Question: I created a Maven web application which name is "aa3" on Netbeans. I choose Tomcat server which Netbeans installed. And then I added a web service class. A warning appeared, it says:

I choose Yes.
Then I run my project but it did not work.
Outputs are:
aa3
'''
cd /home/ekcdr/NetBeansProjects/aa3; JAVA_HOME=/usr/lib/jvm/java-7-oracle /home/ekcdr/netbeans-7.3/java/maven/bin/mvn -Dnetbeans.deploy=true -Dnetbeans.deploy.clientUrlPart=/NewWebService package
Scanning for projects...
------------------------------------------------------------------------
Building aa3 1.0-SNAPSHOT
------------------------------------------------------------------------
[dependency:copy]
[resources:resources]
[debug] execute contextualize
Using 'UTF-8' encoding to copy filtered resources.
skip non existing resourceDirectory /home/ekcdr/NetBeansProjects/aa3/src/main/resources
[compiler:compile]
Compiling 1 source file to /home/ekcdr/NetBeansProjects/aa3/target/classes
[resources:testResources]
[debug] execute contextualize
Using 'UTF-8' encoding to copy filtered resources.
skip non existing resourceDirectory /home/ekcdr/NetBeansProjects/aa3/src/test/resources
[compiler:testCompile]
No sources to compile
[surefire:test]
No tests to run.
Surefire report directory: /home/ekcdr/NetBeansProjects/aa3/target/surefire-reports
-------------------------------------------------------
T E S T S
-------------------------------------------------------
Results :
Tests run: 0, Failures: 0, Errors: 0, Skipped: 0
[war:war]
Packaging webapp
Assembling webapp [aa3] in [/home/ekcdr/NetBeansProjects/aa3/target/aa3-1.0-SNAPSHOT]
Processing war project
Copying webapp resources [/home/ekcdr/NetBeansProjects/aa3/src/main/webapp]
Webapp assembled in [79 msecs]
Building war: /home/ekcdr/NetBeansProjects/aa3/target/aa3-1.0-SNAPSHOT.war
WEB-INF/web.xml already added, skipping
------------------------------------------------------------------------
BUILD SUCCESS
------------------------------------------------------------------------
Total time: 8.208s
Finished at: Fri May 24 19:06:43 EEST 2013
Final Memory: 16M/132M
------------------------------------------------------------------------
NetBeans: Deploying on Apache Tomcat 7.0.34.0
profile mode: false
debug mode: false
force redeploy: true
Starting Tomcat process...
Waiting for Tomcat...
Tomcat server started.
Undeploying ...
OK - Undeployed application at context path /aa3
In-place deployment at /home/ekcdr/NetBeansProjects/aa3/target/aa3-1.0-SNAPSHOT
Deployment is in progress...
deploy?config=file%3A%2Ftmp%2Fcontext6381208068383234000.xml&path=/aa3
FAIL - Deployed application at context path /aa3 but context failed to start
The module has not been deployed.
See the server log for details.
at org.netbeans.modules.j2ee.deployment.devmodules.api.Deployment.deploy(Deployment.java:210)
at org.netbeans.modules.maven.j2ee.ExecutionChecker.performDeploy(ExecutionChecker.java:178)
at org.netbeans.modules.maven.j2ee.ExecutionChecker.executionResult(ExecutionChecker.java:130)
at org.netbeans.modules.maven.execute.MavenCommandLineExecutor.run(MavenCommandLineExecutor.java:212)
at org.netbeans.core.execution.RunClassThread.run(RunClassThread.java:153)
'''
Apache Tomcat 7.0.34.0 Log
'''
May 24, 2013 4:50:15 PM org.apache.catalina.core.StandardContext listenerStart
SEVERE: Error configuring application listener of class com.sun.xml.ws.transport.http.servlet.WSServletContextListener
java.lang.ClassNotFoundException: com.sun.xml.ws.transport.http.servlet.WSServletContextListener
at org.apache.catalina.loader.WebappClassLoader.loadClass(WebappClassLoader.java:1714)
at org.apache.catalina.loader.WebappClassLoader.loadClass(WebappClassLoader.java:1559)
at org.apache.catalina.core.DefaultInstanceManager.loadClass(DefaultInstanceManager.java:532)
at org.apache.catalina.core.DefaultInstanceManager.loadClassMaybePrivileged(DefaultInstanceManager.java:514)
at org.apache.catalina.core.DefaultInstanceManager.newInstance(DefaultInstanceManager.java:133)
at org.apache.catalina.core.StandardContext.listenerStart(StandardContext.java:4727)
at org.apache.catalina.core.StandardContext.startInternal(StandardContext.java:5285)
at org.apache.catalina.util.LifecycleBase.start(LifecycleBase.java:150)
at org.apache.catalina.core.ContainerBase.addChildInternal(ContainerBase.java:901)
at org.apache.catalina.core.ContainerBase.addChild(ContainerBase.java:877)
at org.apache.catalina.core.StandardHost.addChild(StandardHost.java:633)
at org.apache.catalina.startup.HostConfig.deployDescriptor(HostConfig.java:657)
at org.apache.catalina.startup.HostConfig.deployApps(HostConfig.java:536)
at org.apache.catalina.startup.HostConfig.check(HostConfig.java:1462)
at sun.reflect.NativeMethodAccessorImpl.invoke0(Native Method)
at sun.reflect.NativeMethodAccessorImpl.invoke(NativeMethodAccessorImpl.java:57)
at sun.reflect.DelegatingMethodAccessorImpl.invoke(DelegatingMethodAccessorImpl.java:43)
at java.lang.reflect.Method.invoke(Method.java:601)
at org.apache.tomcat.util.modeler.BaseModelMBean.invoke(BaseModelMBean.java:301)
at com.sun.jmx.interceptor.DefaultMBeanServerInterceptor.invoke(DefaultMBeanServerInterceptor.java:819)
at com.sun.jmx.mbeanserver.JmxMBeanServer.invoke(JmxMBeanServer.java:792)
at org.apache.catalina.manager.ManagerServlet.check(ManagerServlet.java:1445)
at org.apache.catalina.manager.ManagerServlet.deploy(ManagerServlet.java:860)
at org.apache.catalina.manager.ManagerServlet.doGet(ManagerServlet.java:357)
at javax.servlet.http.HttpServlet.service(HttpServlet.java:621)
at javax.servlet.http.HttpServlet.service(HttpServlet.java:728)
at org.apache.catalina.core.ApplicationFilterChain.internalDoFilter(ApplicationFilterChain.java:305)
at org.apache.catalina.core.ApplicationFilterChain.doFilter(ApplicationFilterChain.java:210)
at org.netbeans.modules.web.monitor.server.MonitorFilter.doFilter(MonitorFilter.java:393)
at org.apache.catalina.core.ApplicationFilterChain.internalDoFilter(ApplicationFilterChain.java:243)
at org.apache.catalina.core.ApplicationFilterChain.doFilter(ApplicationFilterChain.java:210)
at org.apache.catalina.filters.SetCharacterEncodingFilter.doFilter(SetCharacterEncodingFilter.java:108)
at org.apache.catalina.core.ApplicationFilterChain.internalDoFilter(ApplicationFilterChain.java:243)
at org.apache.catalina.core.ApplicationFilterChain.doFilter(ApplicationFilterChain.java:210)
at org.apache.catalina.core.StandardWrapperValve.invoke(StandardWrapperValve.java:222)
at org.apache.catalina.core.StandardContextValve.invoke(StandardContextValve.java:123)
at org.apache.catalina.authenticator.AuthenticatorBase.invoke(AuthenticatorBase.java:581)
at org.apache.catalina.core.StandardHostValve.invoke(StandardHostValve.java:171)
at org.apache.catalina.valves.ErrorReportValve.invoke(ErrorReportValve.java:99)
at org.apache.catalina.valves.AccessLogValve.invoke(AccessLogValve.java:936)
at org.apache.catalina.core.StandardEngineValve.invoke(StandardEngineValve.java:118)
at org.apache.catalina.connector.CoyoteAdapter.service(CoyoteAdapter.java:407)
at org.apache.coyote.http11.AbstractHttp11Processor.process(AbstractHttp11Processor.java:1004)
at org.apache.coyote.AbstractProtocol$AbstractConnectionHandler.process(AbstractProtocol.java:589)
at org.apache.tomcat.util.net.JIoEndpoint$SocketProcessor.run(JIoEndpoint.java:312)
at java.util.concurrent.ThreadPoolExecutor.runWorker(ThreadPoolExecutor.java:1145)
at java.util.concurrent.ThreadPoolExecutor$Worker.run(ThreadPoolExecutor.java:615)
at java.lang.Thread.run(Thread.java:722)
May 24, 2013 4:50:15 PM org.apache.catalina.core.StandardContext listenerStart
SEVERE: Skipped installing application listeners due to previous error(s)
May 24, 2013 4:50:47 PM org.apache.catalina.core.StandardContext listenerStart
SEVERE: Error configuring application listener of class com.sun.xml.ws.transport.http.servlet.WSServletContextListener
java.lang.ClassNotFoundException: com.sun.xml.ws.transport.http.servlet.WSServletContextListener
at org.apache.catalina.loader.WebappClassLoader.loadClass(WebappClassLoader.java:1714)
at org.apache.catalina.loader.WebappClassLoader.loadClass(WebappClassLoader.java:1559)
at org.apache.catalina.core.DefaultInstanceManager.loadClass(DefaultInstanceManager.java:532)
at org.apache.catalina.core.DefaultInstanceManager.loadClassMaybePrivileged(DefaultInstanceManager.java:514)
at org.apache.catalina.core.DefaultInstanceManager.newInstance(DefaultInstanceManager.java:133)
at org.apache.catalina.core.StandardContext.listenerStart(StandardContext.java:4727)
at org.apache.catalina.core.StandardContext.startInternal(StandardContext.java:5285)
at org.apache.catalina.util.LifecycleBase.start(LifecycleBase.java:150)
at org.apache.catalina.manager.ManagerServlet.start(ManagerServlet.java:1256)
at org.apache.catalina.manager.ManagerServlet.doGet(ManagerServlet.java:376)
at javax.servlet.http.HttpServlet.service(HttpServlet.java:621)
at javax.servlet.http.HttpServlet.service(HttpServlet.java:728)
at org.apache.catalina.core.ApplicationFilterChain.internalDoFilter(ApplicationFilterChain.java:305)
at org.apache.catalina.core.ApplicationFilterChain.doFilter(ApplicationFilterChain.java:210)
at org.netbeans.modules.web.monitor.server.MonitorFilter.doFilter(MonitorFilter.java:393)
at org.apache.catalina.core.ApplicationFilterChain.internalDoFilter(ApplicationFilterChain.java:243)
at org.apache.catalina.core.ApplicationFilterChain.doFilter(ApplicationFilterChain.java:210)
at org.apache.catalina.filters.SetCharacterEncodingFilter.doFilter(SetCharacterEncodingFilter.java:108)
at org.apache.catalina.core.ApplicationFilterChain.internalDoFilter(ApplicationFilterChain.java:243)
at org.apache.catalina.core.ApplicationFilterChain.doFilter(ApplicationFilterChain.java:210)
at org.apache.catalina.core.StandardWrapperValve.invoke(StandardWrapperValve.java:222)
at org.apache.catalina.core.StandardContextValve.invoke(StandardContextValve.java:123)
at org.apache.catalina.authenticator.AuthenticatorBase.invoke(AuthenticatorBase.java:581)
at org.apache.catalina.core.StandardHostValve.invoke(StandardHostValve.java:171)
at org.apache.catalina.valves.ErrorReportValve.invoke(ErrorReportValve.java:99)
at org.apache.catalina.valves.AccessLogValve.invoke(AccessLogValve.java:936)
at org.apache.catalina.core.StandardEngineValve.invoke(StandardEngineValve.java:118)
at org.apache.catalina.connector.CoyoteAdapter.service(CoyoteAdapter.java:407)
at org.apache.coyote.http11.AbstractHttp11Processor.process(AbstractHttp11Processor.java:1004)
at org.apache.coyote.AbstractProtocol$AbstractConnectionHandler.process(AbstractProtocol.java:589)
at org.apache.tomcat.util.net.JIoEndpoint$SocketProcessor.run(JIoEndpoint.java:312)
at java.util.concurrent.ThreadPoolExecutor.runWorker(ThreadPoolExecutor.java:1145)
at java.util.concurrent.ThreadPoolExecutor$Worker.run(ThreadPoolExecutor.java:615)
at java.lang.Thread.run(Thread.java:722)
May 24, 2013 4:50:47 PM org.apache.catalina.core.StandardContext listenerStart
SEVERE: Skipped installing application listeners due to previous error(s)
'''
Apache Tomcat 7.0.34.0
'''
May 24, 2013 7:06:47 PM org.apache.catalina.core.AprLifecycleListener init
Using CATALINA_BASE: /home/ekcdr/.netbeans/7.3/apache-tomcat-7.0.34.0_base
Using CATALINA_HOME: /home/ekcdr/apache-tomcat-7.0.34
Using CATALINA_TMPDIR: /home/ekcdr/.netbeans/7.3/apache-tomcat-7.0.34.0_base/temp
Using JRE_HOME: /usr/lib/jvm/java-7-oracle
Using CLASSPATH: /home/ekcdr/apache-tomcat-7.0.34/bin/bootstrap.jar:/home/ekcdr/apache-tomcat-7.0.34/bin/tomcat-juli.jar
INFO: The APR based Apache Tomcat Native library which allows optimal performance in production environments was not found on the java.library.path: /usr/lib/jvm/java-7-oracle/jre/lib/amd64:/usr/lib/jvm/java-7-oracle/jre/lib/i386::/usr/java/packages/lib/amd64:/usr/lib64:/lib64:/lib:/usr/lib
May 24, 2013 7:06:48 PM org.apache.coyote.AbstractProtocol init
INFO: Initializing ProtocolHandler ["http-bio-8084"]
May 24, 2013 7:06:48 PM org.apache.coyote.AbstractProtocol init
INFO: Initializing ProtocolHandler ["ajp-bio-8009"]
May 24, 2013 7:06:48 PM org.apache.catalina.startup.Catalina load
INFO: Initialization processed in 2289 ms
May 24, 2013 7:06:49 PM org.apache.catalina.core.StandardService startInternal
INFO: Starting service Catalina
May 24, 2013 7:06:49 PM org.apache.catalina.core.StandardEngine startInternal
INFO: Starting Servlet Engine: Apache Tomcat/7.0.34
May 24, 2013 7:06:49 PM org.apache.catalina.startup.HostConfig deployDescriptor
INFO: Deploying configuration descriptor /home/ekcdr/.netbeans/7.3/apache-tomcat-7.0.34.0_base/conf/Catalina/localhost/d1.xml
May 24, 2013 7:06:49 PM org.apache.catalina.core.StandardContext resourcesStart
SEVERE: Error starting static Resources
java.lang.IllegalArgumentException: Document base /home/ekcdr/NetBeansProjects/d1/target/d1-1.0-SNAPSHOT does not exist or is not a readable directory
at org.apache.naming.resources.FileDirContext.setDocBase(FileDirContext.java:138)
at org.apache.catalina.core.StandardContext.resourcesStart(StandardContext.java:4906)
at org.apache.catalina.core.StandardContext.startInternal(StandardContext.java:5086)
at org.apache.catalina.util.LifecycleBase.start(LifecycleBase.java:150)
at org.apache.catalina.core.ContainerBase.addChildInternal(ContainerBase.java:901)
at org.apache.catalina.core.ContainerBase.addChild(ContainerBase.java:877)
at org.apache.catalina.core.StandardHost.addChild(StandardHost.java:633)
at org.apache.catalina.startup.HostConfig.deployDescriptor(HostConfig.java:657)
at org.apache.catalina.startup.HostConfig$DeployDescriptor.run(HostConfig.java:1637)
at java.util.concurrent.Executors$RunnableAdapter.call(Executors.java:471)
at java.util.concurrent.FutureTask$Sync.innerRun(FutureTask.java:334)
at java.util.concurrent.FutureTask.run(FutureTask.java:166)
at java.util.concurrent.ThreadPoolExecutor.runWorker(ThreadPoolExecutor.java:1145)
at java.util.concurrent.ThreadPoolExecutor$Worker.run(ThreadPoolExecutor.java:615)
at java.lang.Thread.run(Thread.java:722)
May 24, 2013 7:06:49 PM org.apache.catalina.core.StandardContext startInternal
SEVERE: Error in resourceStart()
May 24, 2013 7:06:49 PM org.apache.catalina.core.StandardContext startInternal
SEVERE: Error getConfigured
May 24, 2013 7:06:49 PM org.apache.catalina.core.StandardContext startInternal
SEVERE: Context [/d1] startup failed due to previous errors
May 24, 2013 7:06:49 PM org.apache.catalina.startup.HostConfig deployDescriptor
INFO: Deploying configuration descriptor /home/ekcdr/.netbeans/7.3/apache-tomcat-7.0.34.0_base/conf/Catalina/localhost/aa2.xml
May 24, 2013 7:06:58 PM com.sun.xml.ws.transport.http.servlet.WSServletContextListener parseAdaptersAndCreateDelegate
SEVERE: WSSERVLET11: failed to parse runtime descriptor: java.lang.NoClassDefFoundError: org/glassfish/ha/store/api/BackingStoreException
java.lang.NoClassDefFoundError: org/glassfish/ha/store/api/BackingStoreException
at com.sun.xml.ws.transport.http.servlet.ServletAdapter.<init>(ServletAdapter.java:95)
at com.sun.xml.ws.transport.http.servlet.ServletAdapterList.createHttpAdapter(ServletAdapterList.java:77)
at com.sun.xml.ws.transport.http.servlet.ServletAdapterList.createHttpAdapter(ServletAdapterList.java:53)
at com.sun.xml.ws.transport.http.HttpAdapterList.createAdapter(HttpAdapterList.java:77)
at com.sun.xml.ws.transport.http.HttpAdapterList.createAdapter(HttpAdapterList.java:71)
at com.sun.xml.ws.transport.http.DeploymentDescriptorParser.parseAdapters(DeploymentDescriptorParser.java:266)
at com.sun.xml.ws.transport.http.DeploymentDescriptorParser.parse(DeploymentDescriptorParser.java:152)
at com.sun.xml.ws.transport.http.servlet.WSServletContextListener.parseAdaptersAndCreateDelegate(WSServletContextListener.java:131)
at com.sun.xml.ws.transport.http.servlet.WSServletContainerInitializer.onStartup(WSServletContainerInitializer.java:65)
at org.apache.catalina.core.StandardContext.startInternal(StandardContext.java:5274)
at org.apache.catalina.util.LifecycleBase.start(LifecycleBase.java:150)
at org.apache.catalina.core.ContainerBase.addChildInternal(ContainerBase.java:901)
at org.apache.catalina.core.ContainerBase.addChild(ContainerBase.java:877)
at org.apache.catalina.core.StandardHost.addChild(StandardHost.java:633)
at org.apache.catalina.startup.HostConfig.deployDescriptor(HostConfig.java:657)
at org.apache.catalina.startup.HostConfig$DeployDescriptor.run(HostConfig.java:1637)
at java.util.concurrent.Executors$RunnableAdapter.call(Executors.java:471)
at java.util.concurrent.FutureTask$Sync.innerRun(FutureTask.java:334)
at java.util.concurrent.FutureTask.run(FutureTask.java:166)
at java.util.concurrent.ThreadPoolExecutor.runWorker(ThreadPoolExecutor.java:1145)
at java.util.concurrent.ThreadPoolExecutor$Worker.run(ThreadPoolExecutor.java:615)
at java.lang.Thread.run(Thread.java:722)
Caused by: java.lang.ClassNotFoundException: org.glassfish.ha.store.api.BackingStoreException
at java.net.URLClassLoader$1.run(URLClassLoader.java:366)
at java.net.URLClassLoader$1.run(URLClassLoader.java:355)
at java.security.AccessController.doPrivileged(Native Method)
at java.net.URLClassLoader.findClass(URLClassLoader.java:354)
at java.lang.ClassLoader.loadClass(ClassLoader.java:423)
at java.lang.ClassLoader.loadClass(ClassLoader.java:356)
... 22 more
May 24, 2013 7:06:58 PM org.apache.catalina.core.StandardContext startInternal
SEVERE: Context [/aa2] startup failed due to previous errors
May 24, 2013 7:06:58 PM org.apache.catalina.startup.HostConfig deployDescriptor
INFO: Deploying configuration descriptor /home/ekcdr/.netbeans/7.3/apache-tomcat-7.0.34.0_base/conf/Catalina/localhost/d6_tc_yes.xml
May 24, 2013 7:06:58 PM org.apache.catalina.core.StandardContext resourcesStart
SEVERE: Error starting static Resources
java.lang.IllegalArgumentException: Document base /home/ekcdr/NetBeansProjects/d6_tc_yes/target/d6_tc_yes-1.0-SNAPSHOT does not exist or is not a readable directory
at org.apache.naming.resources.FileDirContext.setDocBase(FileDirContext.java:138)
at org.apache.catalina.core.StandardContext.resourcesStart(StandardContext.java:4906)
at org.apache.catalina.core.StandardContext.startInternal(StandardContext.java:5086)
at org.apache.catalina.util.LifecycleBase.start(LifecycleBase.java:150)
at org.apache.catalina.core.ContainerBase.addChildInternal(ContainerBase.java:901)
at org.apache.catalina.core.ContainerBase.addChild(ContainerBase.java:877)
at org.apache.catalina.core.StandardHost.addChild(StandardHost.java:633)
at org.apache.catalina.startup.HostConfig.deployDescriptor(HostConfig.java:657)
at org.apache.catalina.startup.HostConfig$DeployDescriptor.run(HostConfig.java:1637)
at java.util.concurrent.Executors$RunnableAdapter.call(Executors.java:471)
at java.util.concurrent.FutureTask$Sync.innerRun(FutureTask.java:334)
at java.util.concurrent.FutureTask.run(FutureTask.java:166)
at java.util.concurrent.ThreadPoolExecutor.runWorker(ThreadPoolExecutor.java:1145)
at java.util.concurrent.ThreadPoolExecutor$Worker.run(ThreadPoolExecutor.java:615)
at java.lang.Thread.run(Thread.java:722)
May 24, 2013 7:06:58 PM org.apache.catalina.core.StandardContext startInternal
SEVERE: Error in resourceStart()
May 24, 2013 7:06:58 PM org.apache.catalina.core.StandardContext startInternal
SEVERE: Error getConfigured
May 24, 2013 7:06:58 PM org.apache.catalina.core.StandardContext startInternal
SEVERE: Context [/d6_tc_yes] startup failed due to previous errors
May 24, 2013 7:06:58 PM org.apache.catalina.startup.HostConfig deployDescriptor
INFO: Deploying configuration descriptor /home/ekcdr/.netbeans/7.3/apache-tomcat-7.0.34.0_base/conf/Catalina/localhost/aa1.xml
May 24, 2013 7:07:01 PM org.apache.catalina.core.StandardContext startInternal
SEVERE: Context [/aa1] startup failed due to previous errors
May 24, 2013 7:07:01 PM org.apache.catalina.startup.HostConfig deployDescriptor
INFO: Deploying configuration descriptor /home/ekcdr/.netbeans/7.3/apache-tomcat-7.0.34.0_base/conf/Catalina/localhost/deneme1.xml
May 24, 2013 7:07:01 PM org.apache.catalina.core.StandardContext resourcesStart
SEVERE: Error starting static Resources
java.lang.IllegalArgumentException: Document base /home/ekcdr/NetBeansProjects/deneme1/target/deneme1-1.0-SNAPSHOT does not exist or is not a readable directory
at org.apache.naming.resources.FileDirContext.setDocBase(FileDirContext.java:138)
at org.apache.catalina.core.StandardContext.resourcesStart(StandardContext.java:4906)
at org.apache.catalina.core.StandardContext.startInternal(StandardContext.java:5086)
at org.apache.catalina.util.LifecycleBase.start(LifecycleBase.java:150)
at org.apache.catalina.core.ContainerBase.addChildInternal(ContainerBase.java:901)
at org.apache.catalina.core.ContainerBase.addChild(ContainerBase.java:877)
at org.apache.catalina.core.StandardHost.addChild(StandardHost.java:633)
at org.apache.catalina.startup.HostConfig.deployDescriptor(HostConfig.java:657)
at org.apache.catalina.startup.HostConfig$DeployDescriptor.run(HostConfig.java:1637)
at java.util.concurrent.Executors$RunnableAdapter.call(Executors.java:471)
at java.util.concurrent.FutureTask$Sync.innerRun(FutureTask.java:334)
at java.util.concurrent.FutureTask.run(FutureTask.java:166)
at java.util.concurrent.ThreadPoolExecutor.runWorker(ThreadPoolExecutor.java:1145)
at java.util.concurrent.ThreadPoolExecutor$Worker.run(ThreadPoolExecutor.java:615)
at java.lang.Thread.run(Thread.java:722)
May 24, 2013 7:07:01 PM org.apache.catalina.core.StandardContext startInternal
SEVERE: Error in resourceStart()
May 24, 2013 7:07:01 PM org.apache.catalina.core.StandardContext startInternal
SEVERE: Error getConfigured
May 24, 2013 7:07:01 PM org.apache.catalina.core.StandardContext startInternal
SEVERE: Context [/deneme1] startup failed due to previous errors
May 24, 2013 7:07:01 PM org.apache.catalina.startup.HostConfig deployDescriptor
INFO: Deploying configuration descriptor /home/ekcdr/.netbeans/7.3/apache-tomcat-7.0.34.0_base/conf/Catalina/localhost/ROOT.xml
May 24, 2013 7:07:01 PM org.apache.catalina.startup.HostConfig deployDescriptor
INFO: Deploying configuration descriptor /home/ekcdr/.netbeans/7.3/apache-tomcat-7.0.34.0_base/conf/Catalina/localhost/a1.xml
May 24, 2013 7:07:01 PM org.apache.catalina.core.StandardContext resourcesStart
SEVERE: Error starting static Resources
java.lang.IllegalArgumentException: Document base /home/ekcdr/NetBeansProjects/a1/build/web does not exist or is not a readable directory
at org.apache.naming.resources.FileDirContext.setDocBase(FileDirContext.java:138)
at org.apache.catalina.core.StandardContext.resourcesStart(StandardContext.java:4906)
at org.apache.catalina.core.StandardContext.startInternal(StandardContext.java:5086)
at org.apache.catalina.util.LifecycleBase.start(LifecycleBase.java:150)
at org.apache.catalina.core.ContainerBase.addChildInternal(ContainerBase.java:901)
at org.apache.catalina.core.ContainerBase.addChild(ContainerBase.java:877)
at org.apache.catalina.core.StandardHost.addChild(StandardHost.java:633)
at org.apache.catalina.startup.HostConfig.deployDescriptor(HostConfig.java:657)
at org.apache.catalina.startup.HostConfig$DeployDescriptor.run(HostConfig.java:1637)
at java.util.concurrent.Executors$RunnableAdapter.call(Executors.java:471)
at java.util.concurrent.FutureTask$Sync.innerRun(FutureTask.java:334)
at java.util.concurrent.FutureTask.run(FutureTask.java:166)
at java.util.concurrent.ThreadPoolExecutor.runWorker(ThreadPoolExecutor.java:1145)
at java.util.concurrent.ThreadPoolExecutor$Worker.run(ThreadPoolExecutor.java:615)
at java.lang.Thread.run(Thread.java:722)
May 24, 2013 7:07:01 PM org.apache.catalina.core.StandardContext startInternal
SEVERE: Error in resourceStart()
May 24, 2013 7:07:01 PM org.apache.catalina.core.StandardContext startInternal
SEVERE: Error getConfigured
May 24, 2013 7:07:01 PM org.apache.catalina.core.StandardContext startInternal
SEVERE: Context [/a1] startup failed due to previous errors
May 24, 2013 7:07:01 PM org.apache.catalina.startup.HostConfig deployDescriptor
INFO: Deploying configuration descriptor /home/ekcdr/.netbeans/7.3/apache-tomcat-7.0.34.0_base/conf/Catalina/localhost/manager.xml
May 24, 2013 7:07:02 PM org.apache.catalina.startup.HostConfig deployDescriptor
INFO: Deploying configuration descriptor /home/ekcdr/.netbeans/7.3/apache-tomcat-7.0.34.0_base/conf/Catalina/localhost/aa3.xml
May 24, 2013 7:07:02 PM org.apache.catalina.core.StandardContext startInternal
SEVERE: Context [/aa3] startup failed due to previous errors
May 24, 2013 7:07:02 PM org.apache.catalina.startup.HostConfig deployDescriptor
INFO: Deploying configuration descriptor /home/ekcdr/.netbeans/7.3/apache-tomcat-7.0.34.0_base/conf/Catalina/localhost/deneme2.xml
May 24, 2013 7:07:02 PM org.apache.catalina.core.StandardContext resourcesStart
SEVERE: Error starting static Resources
java.lang.IllegalArgumentException: Document base /home/ekcdr/NetBeansProjects/deneme2/build/web does not exist or is not a readable directory
at org.apache.naming.resources.FileDirContext.setDocBase(FileDirContext.java:138)
at org.apache.catalina.core.StandardContext.resourcesStart(StandardContext.java:4906)
at org.apache.catalina.core.StandardContext.startInternal(StandardContext.java:5086)
at org.apache.catalina.util.LifecycleBase.start(LifecycleBase.java:150)
at org.apache.catalina.core.ContainerBase.addChildInternal(ContainerBase.java:901)
at org.apache.catalina.core.ContainerBase.addChild(ContainerBase.java:877)
at org.apache.catalina.core.StandardHost.addChild(StandardHost.java:633)
at org.apache.catalina.startup.HostConfig.deployDescriptor(HostConfig.java:657)
at org.apache.catalina.startup.HostConfig$DeployDescriptor.run(HostConfig.java:1637)
at java.util.concurrent.Executors$RunnableAdapter.call(Executors.java:471)
at java.util.concurrent.FutureTask$Sync.innerRun(FutureTask.java:334)
at java.util.concurrent.FutureTask.run(FutureTask.java:166)
at java.util.concurrent.ThreadPoolExecutor.runWorker(ThreadPoolExecutor.java:1145)
at java.util.concurrent.ThreadPoolExecutor$Worker.run(ThreadPoolExecutor.java:615)
at java.lang.Thread.run(Thread.java:722)
May 24, 2013 7:07:02 PM org.apache.catalina.core.StandardContext startInternal
SEVERE: Error in resourceStart()
May 24, 2013 7:07:02 PM org.apache.catalina.core.StandardContext startInternal
SEVERE: Error getConfigured
May 24, 2013 7:07:02 PM org.apache.catalina.core.StandardContext startInternal
SEVERE: Context [/deneme2] startup failed due to previous errors
May 24, 2013 7:07:02 PM org.apache.coyote.AbstractProtocol start
INFO: Starting ProtocolHandler ["http-bio-8084"]
May 24, 2013 7:07:02 PM org.apache.coyote.AbstractProtocol start
INFO: Starting ProtocolHandler ["ajp-bio-8009"]
May 24, 2013 7:07:02 PM org.apache.catalina.startup.Catalina start
INFO: Server startup in 13561 ms
May 24, 2013 7:07:03 PM org.apache.catalina.util.LifecycleBase stop
INFO: The stop() method was called on component [StandardEngine[Catalina].StandardHost[localhost].StandardContext[/aa3]] after stop() had already been called. The second call will be ignored.
May 24, 2013 7:07:03 PM org.apache.catalina.startup.HostConfig deleteRedeployResources
INFO: Undeploying context [/aa3]
May 24, 2013 7:07:03 PM org.apache.catalina.startup.HostConfig deployDescriptor
INFO: Deploying configuration descriptor /home/ekcdr/.netbeans/7.3/apache-tomcat-7.0.34.0_base/conf/Catalina/localhost/aa3.xml
May 24, 2013 7:07:04 PM org.apache.catalina.core.StandardContext startInternal
SEVERE: Context [/aa3] startup failed due to previous errors
'''
What is the problem in my project?
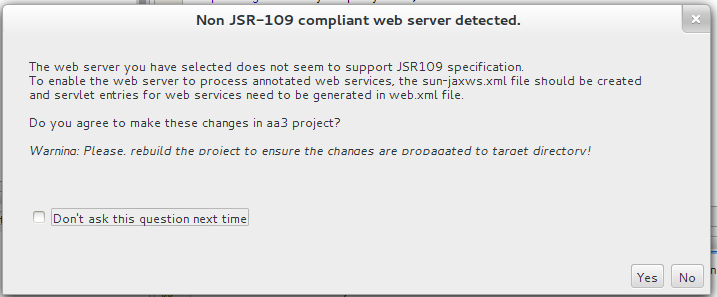
Answer: You need to copy ha-api.jar to your Tomcat/lib regardless if your project is bundled with jaxb-api or not (Mine is).